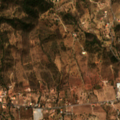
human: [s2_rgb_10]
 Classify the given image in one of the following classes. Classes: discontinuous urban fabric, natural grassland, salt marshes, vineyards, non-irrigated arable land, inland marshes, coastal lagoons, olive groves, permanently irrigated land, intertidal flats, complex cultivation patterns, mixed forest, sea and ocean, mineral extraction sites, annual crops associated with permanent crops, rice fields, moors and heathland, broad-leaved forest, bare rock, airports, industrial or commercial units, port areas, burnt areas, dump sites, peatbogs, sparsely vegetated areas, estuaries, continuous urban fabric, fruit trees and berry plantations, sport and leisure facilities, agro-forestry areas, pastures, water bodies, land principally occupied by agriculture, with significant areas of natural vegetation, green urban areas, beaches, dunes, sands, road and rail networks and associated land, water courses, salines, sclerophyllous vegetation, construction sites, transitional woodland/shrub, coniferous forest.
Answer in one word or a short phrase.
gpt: olive groves, annual crops associated with permanent crops, complex cultivation patterns, land principally occupied by agriculture, with significant areas of natural vegetation, broad-leaved forest, transitional woodland/shrub